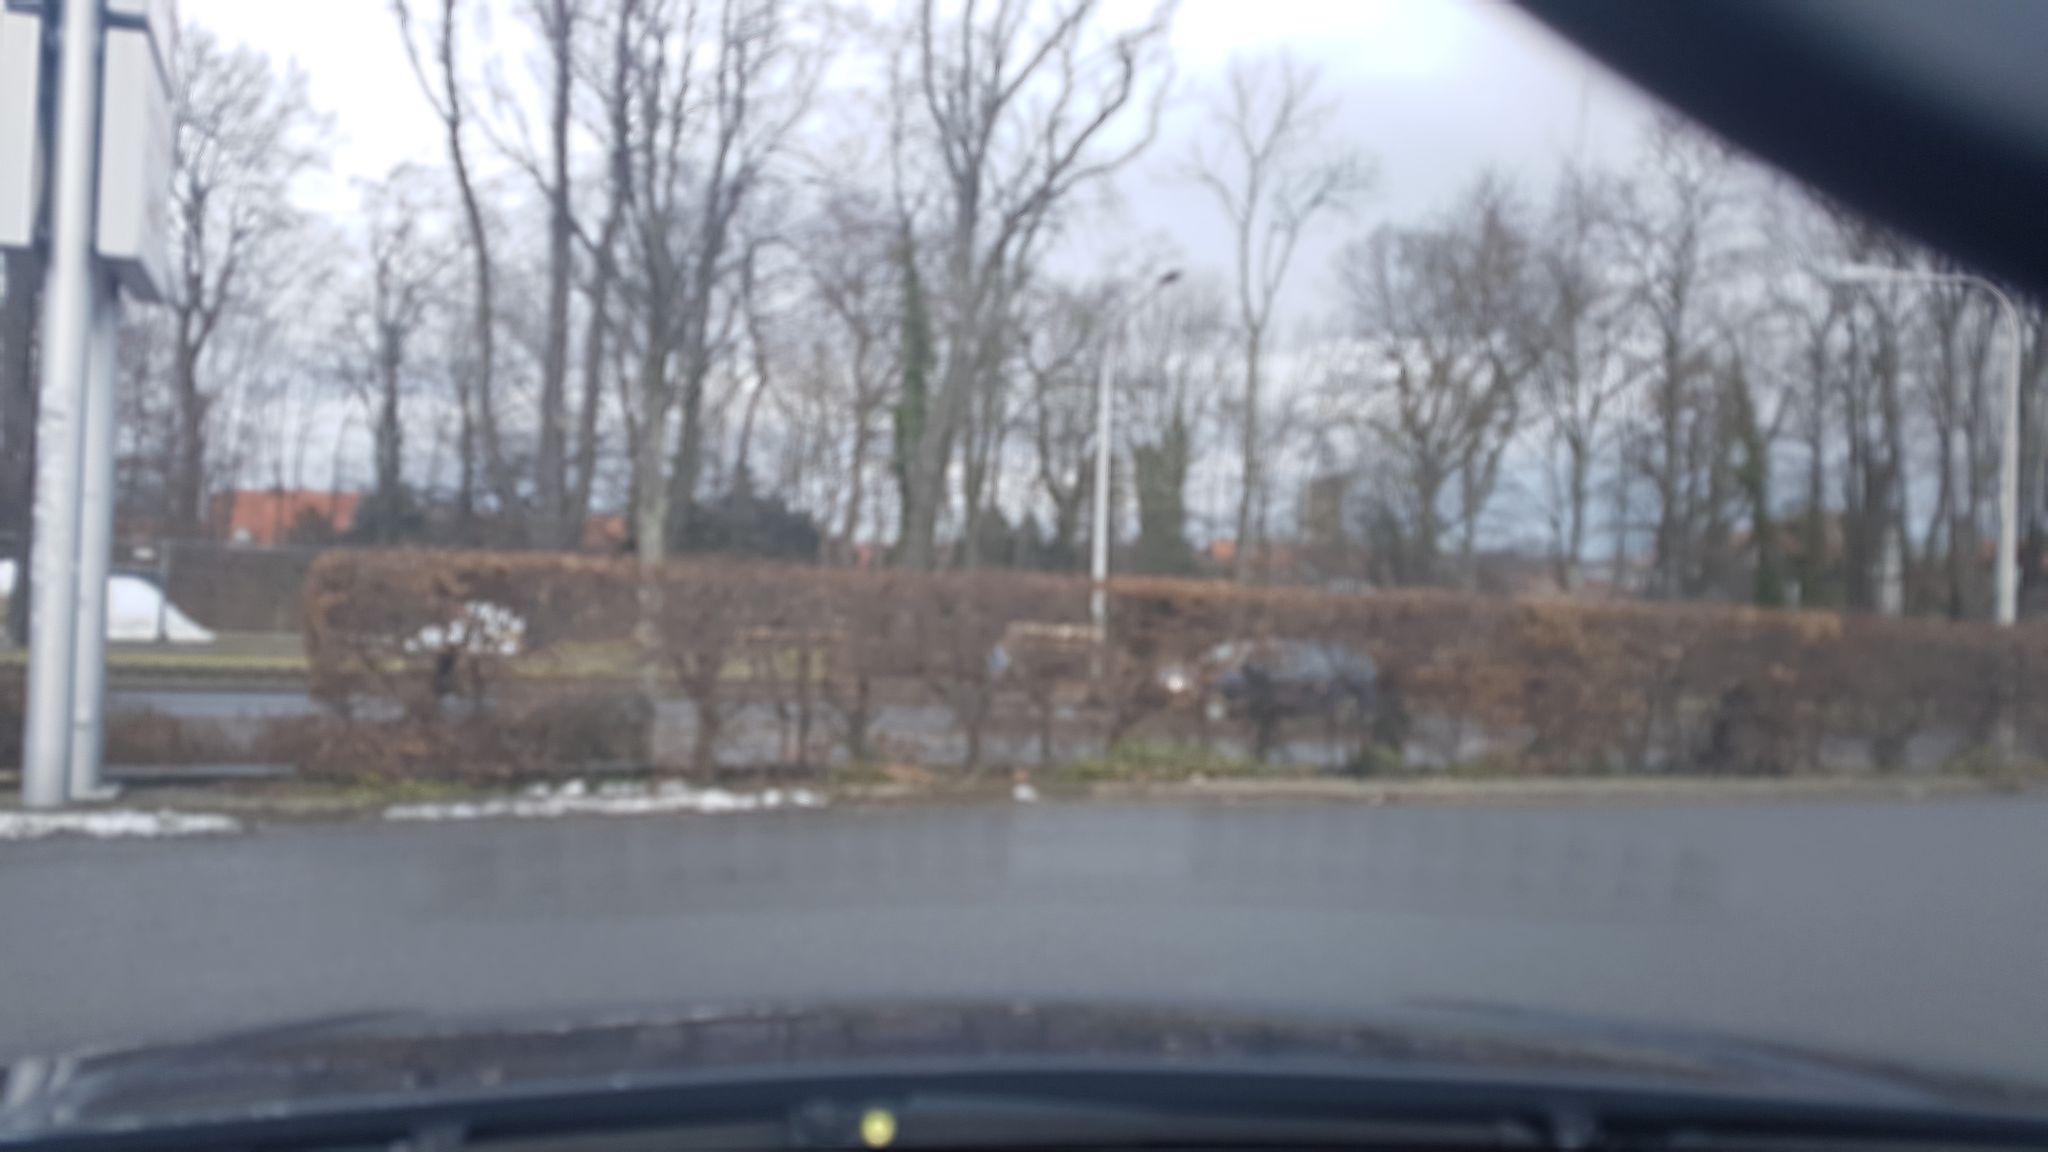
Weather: rainy
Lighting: day
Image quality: slightly poor
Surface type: driving surface
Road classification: service
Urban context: dense urban cluster
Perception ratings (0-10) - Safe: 5.46, Lively: 4, Beautiful: 3.19, Boring: 1.67, Depressing: 2.16, Wealthy: 1.54